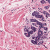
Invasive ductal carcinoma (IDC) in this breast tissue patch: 0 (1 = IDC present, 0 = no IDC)